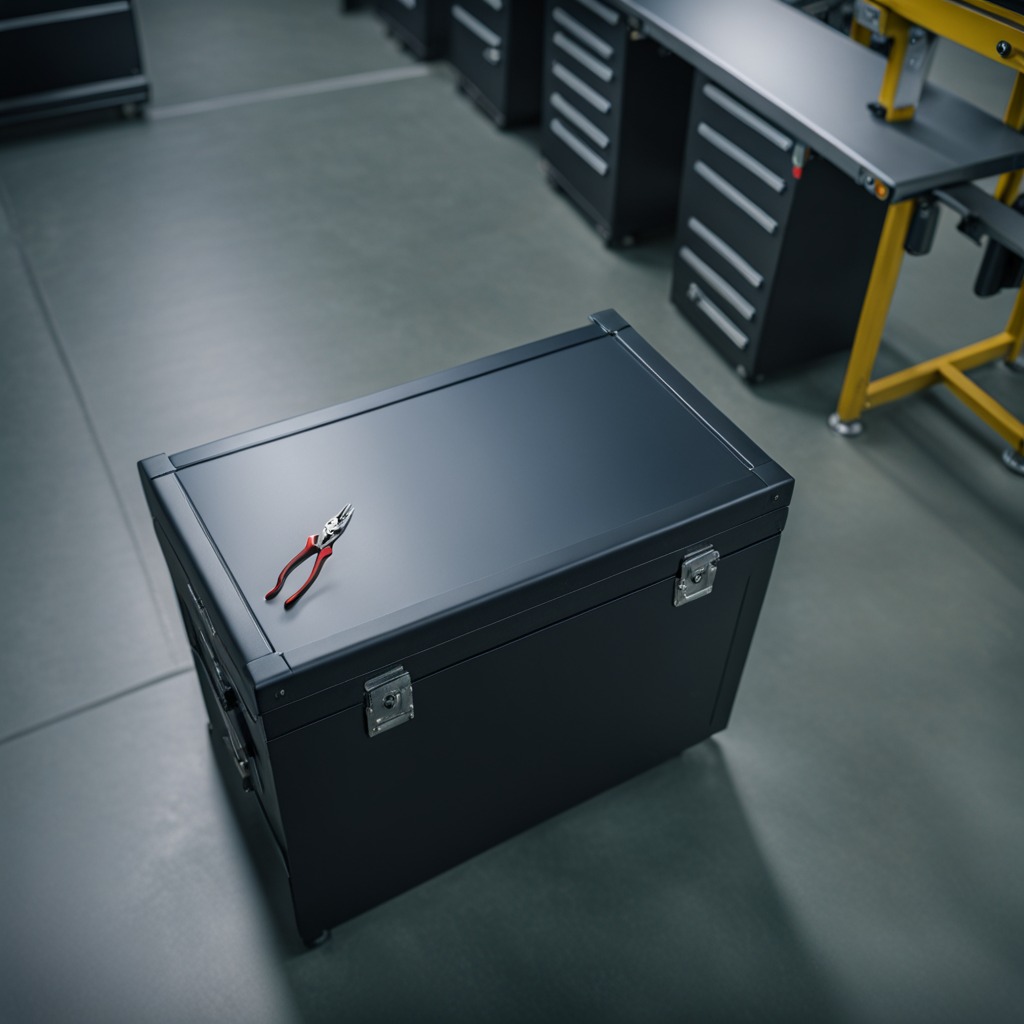
A plier lies on the toolbox surface in an airplane hangar workshop.